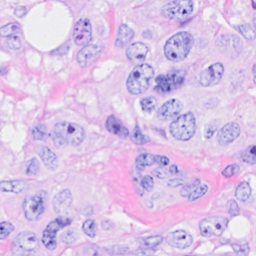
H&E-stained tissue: Breast